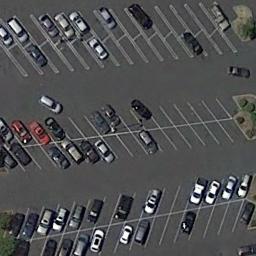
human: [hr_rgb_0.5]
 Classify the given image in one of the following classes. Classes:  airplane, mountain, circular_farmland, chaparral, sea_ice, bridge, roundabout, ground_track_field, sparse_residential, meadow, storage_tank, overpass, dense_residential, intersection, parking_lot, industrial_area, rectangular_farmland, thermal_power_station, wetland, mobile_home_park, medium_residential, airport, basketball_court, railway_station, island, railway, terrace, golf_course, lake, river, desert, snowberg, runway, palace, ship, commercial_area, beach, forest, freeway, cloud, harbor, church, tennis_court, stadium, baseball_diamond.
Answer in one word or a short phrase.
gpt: parking_lot